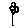
Label: flower